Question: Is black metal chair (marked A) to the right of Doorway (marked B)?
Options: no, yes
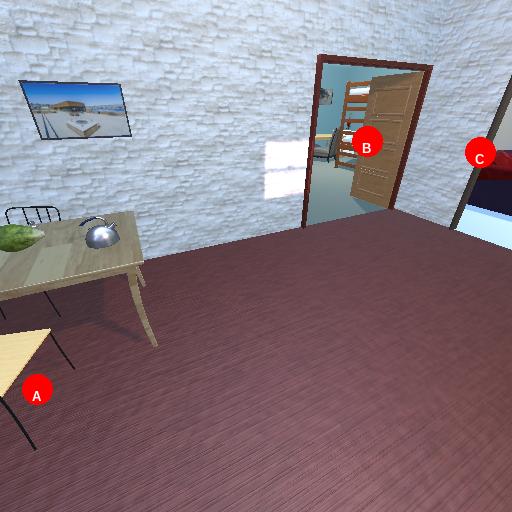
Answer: no